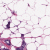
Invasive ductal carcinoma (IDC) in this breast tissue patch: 0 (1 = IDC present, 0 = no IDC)